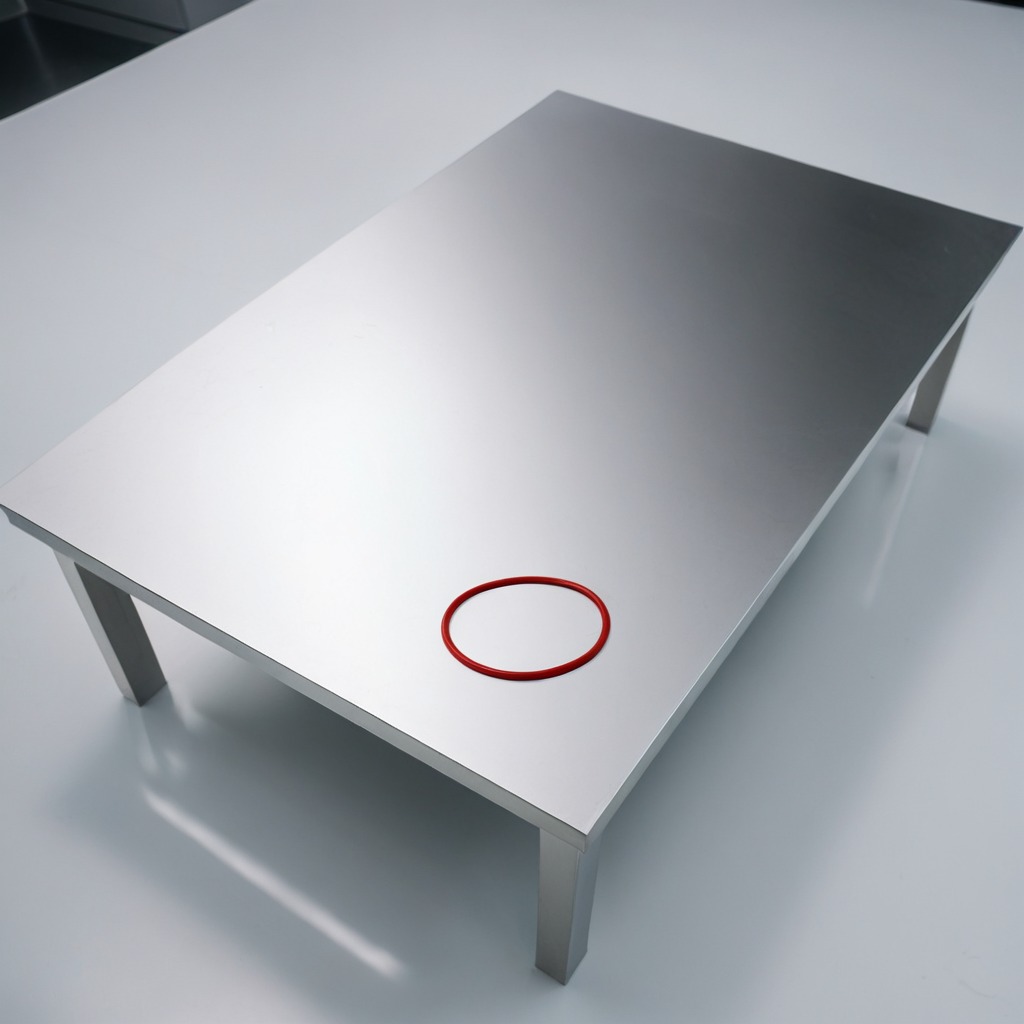
A rubber O-ring is lying on the stainless steel table in a high-end prototyping lab.